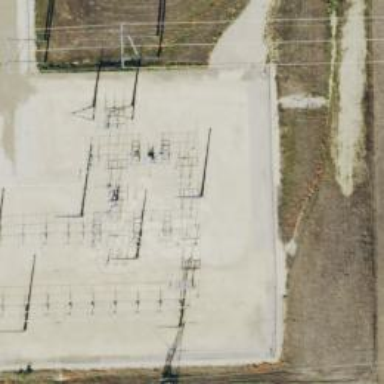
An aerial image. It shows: Switch for power supply.